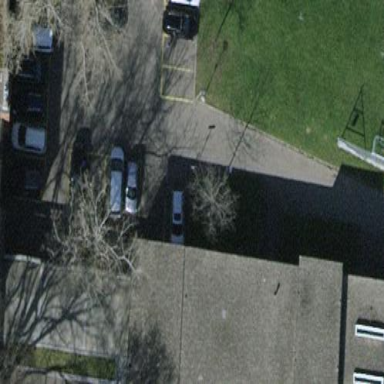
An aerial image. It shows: View of roof of building.